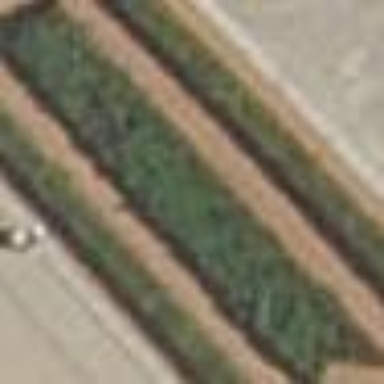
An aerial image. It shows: Hedge acting as barrier.